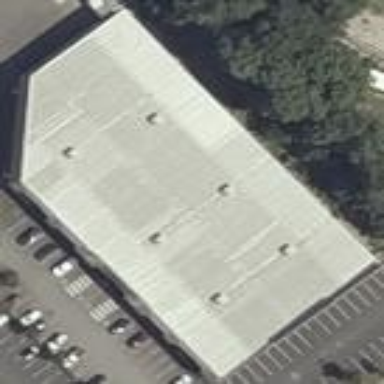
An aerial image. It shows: Building housing furniture shop.